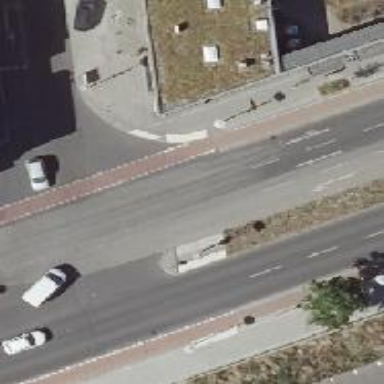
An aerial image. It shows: Uncontrolled footway crossing with pedestrian island.